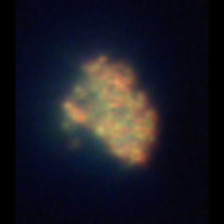
Taxon: Unknown_detritus
Group: Unknown